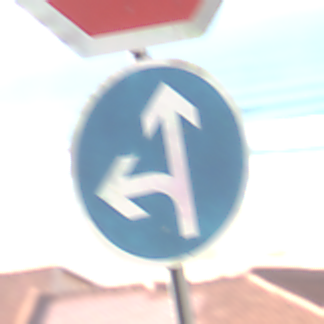
Verkehrszeichen: VorgeschriebeneFahrtrichtungGeradeausOderLinks
Zusatzzeichen oben: Stop
Umgebung: Outdoor, Urban
Tageszeit: MorningAfternoon
Wetter: Clear
Licht: Natural
Jahreszeit: NotSpecified
Kontrast: HighContrast